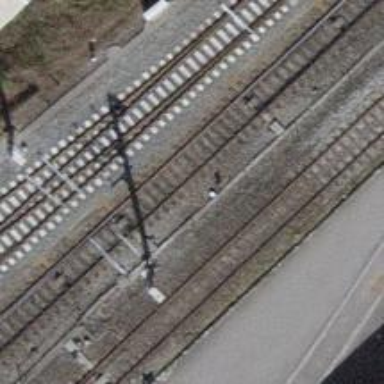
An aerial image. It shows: Railway switch.